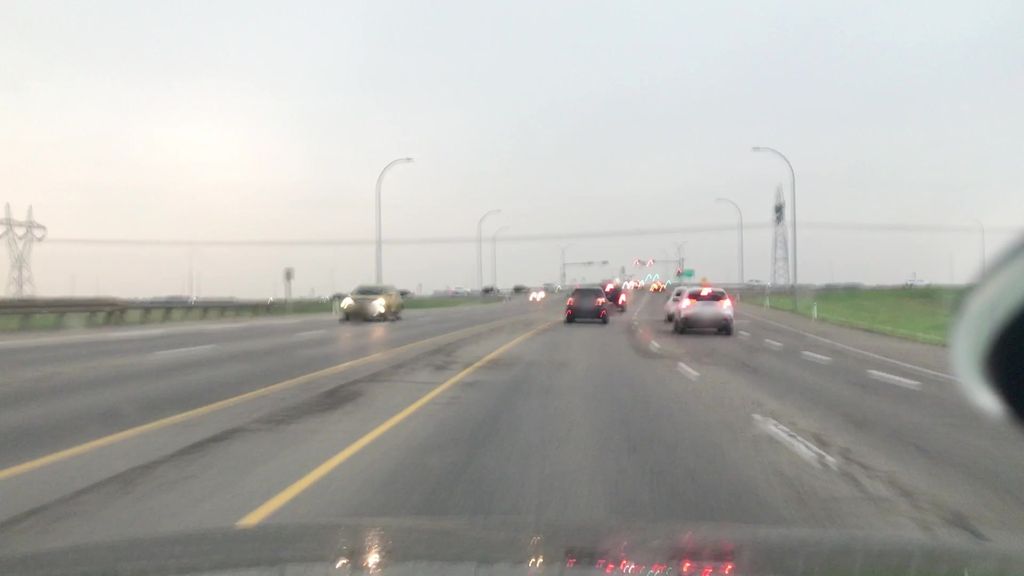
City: edmonton